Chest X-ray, PA view. Patient: 58 years old, sex F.
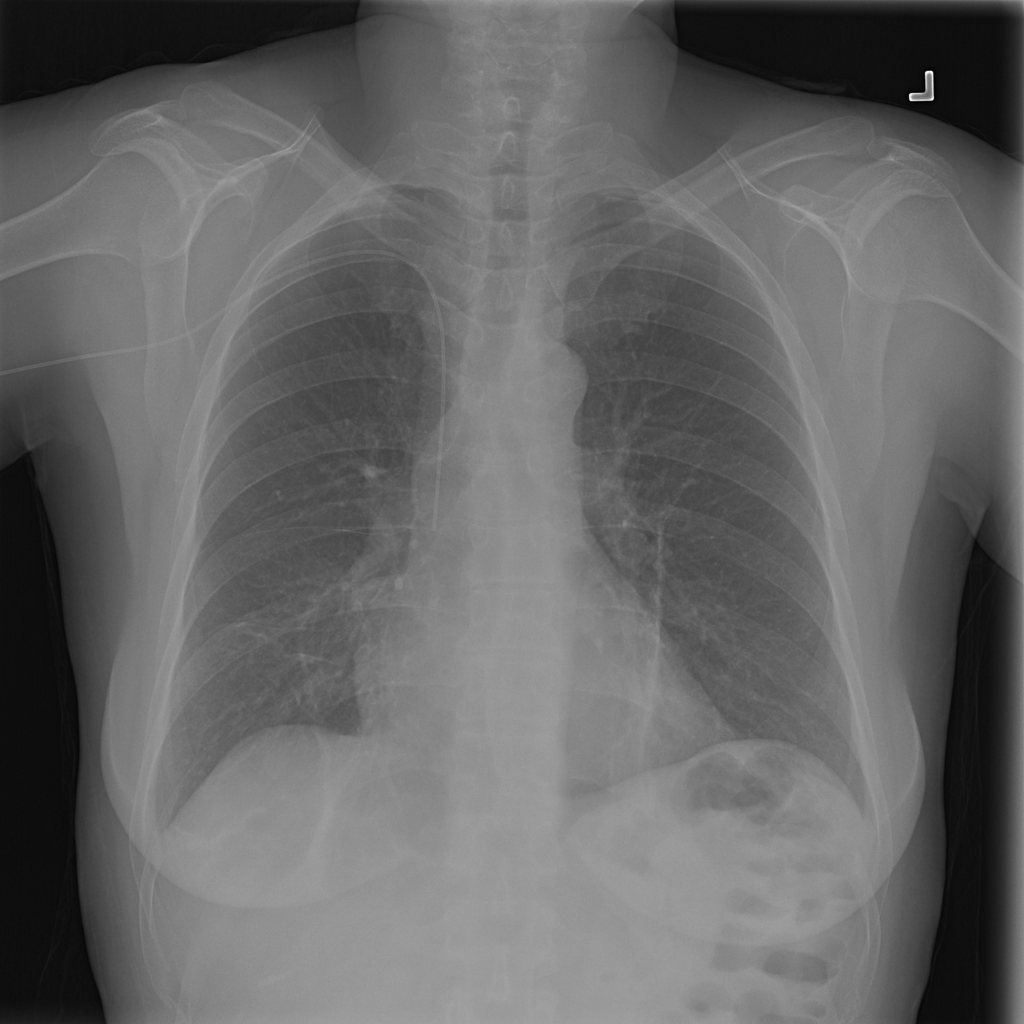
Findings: Atelectasis